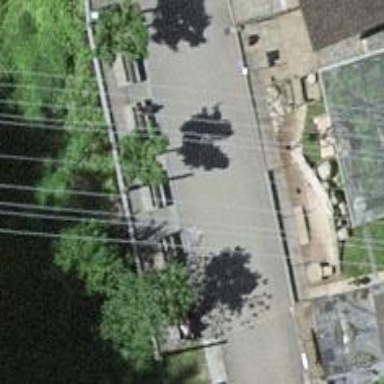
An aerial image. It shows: Bench for seating.